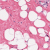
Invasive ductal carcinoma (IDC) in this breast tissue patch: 0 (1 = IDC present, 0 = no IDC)